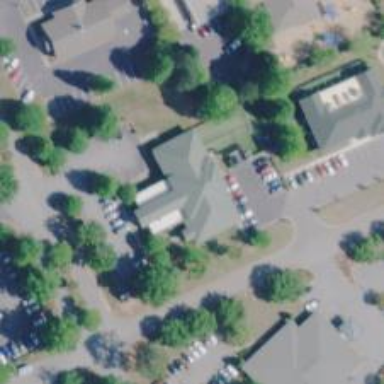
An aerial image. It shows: Veterinary facility.